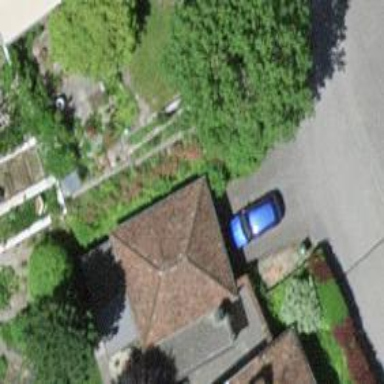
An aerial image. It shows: Garage.